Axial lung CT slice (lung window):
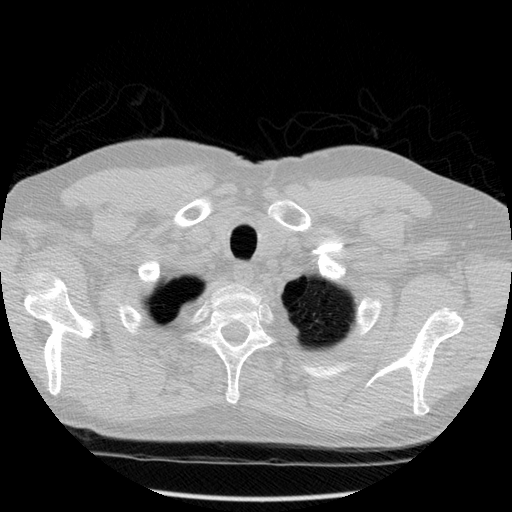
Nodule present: no